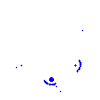
Particle: electron